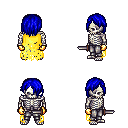
a pixel art fantasy rpg character, male body template, skeleton, yellow tattered cape, metal pants, blue bangs hairstyle, gold gloves, dagger, four views (front, back, left, right), 2x2 character sprite sheet, small pixel art, hard edges, no anti-aliasing